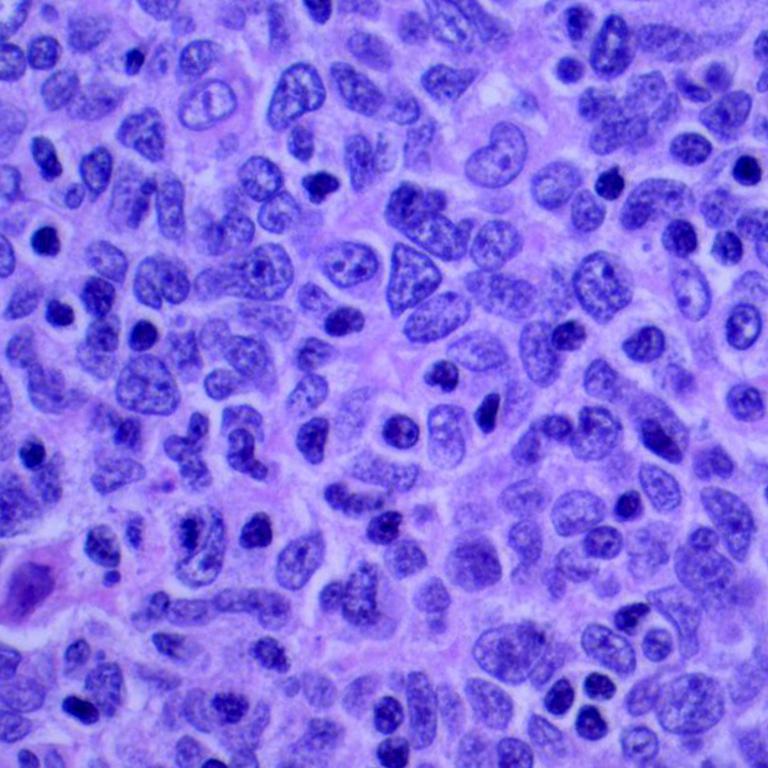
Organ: lung
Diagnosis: squamous carcinomas